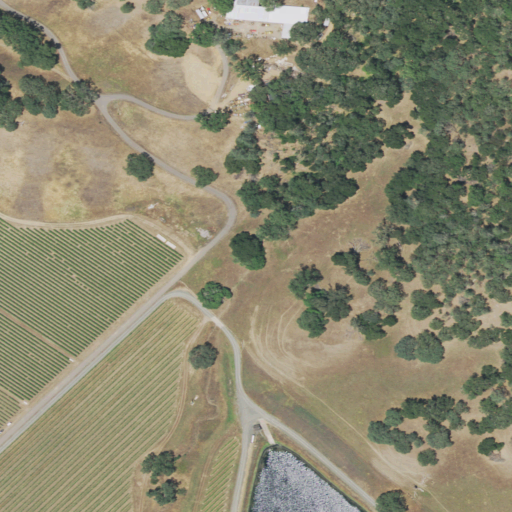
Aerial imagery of valley in California named Wood Canyon containing grassland, shrub, evergreen forest, open water, mixed forest, and medium intensity development